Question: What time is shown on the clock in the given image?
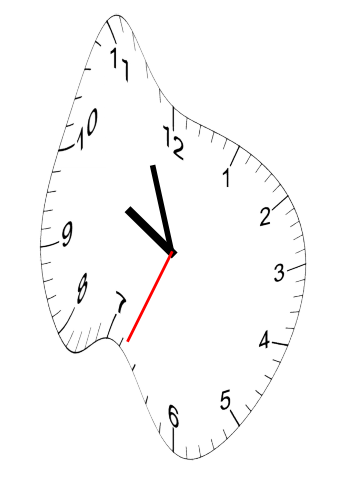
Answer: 09:56:34